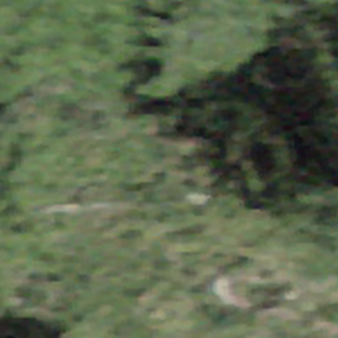
Label: other